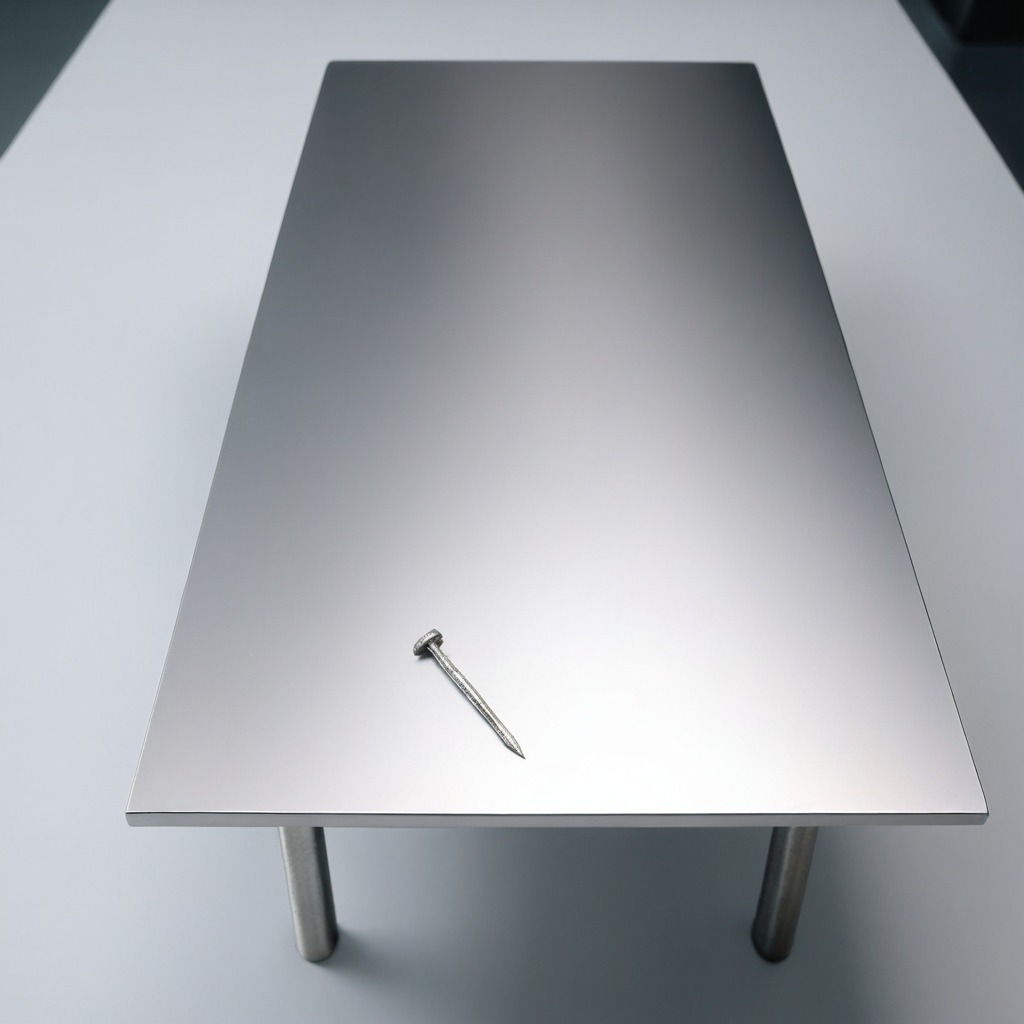
An iron nail is lying on the stainless steel table in a high-end prototyping lab.